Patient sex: F
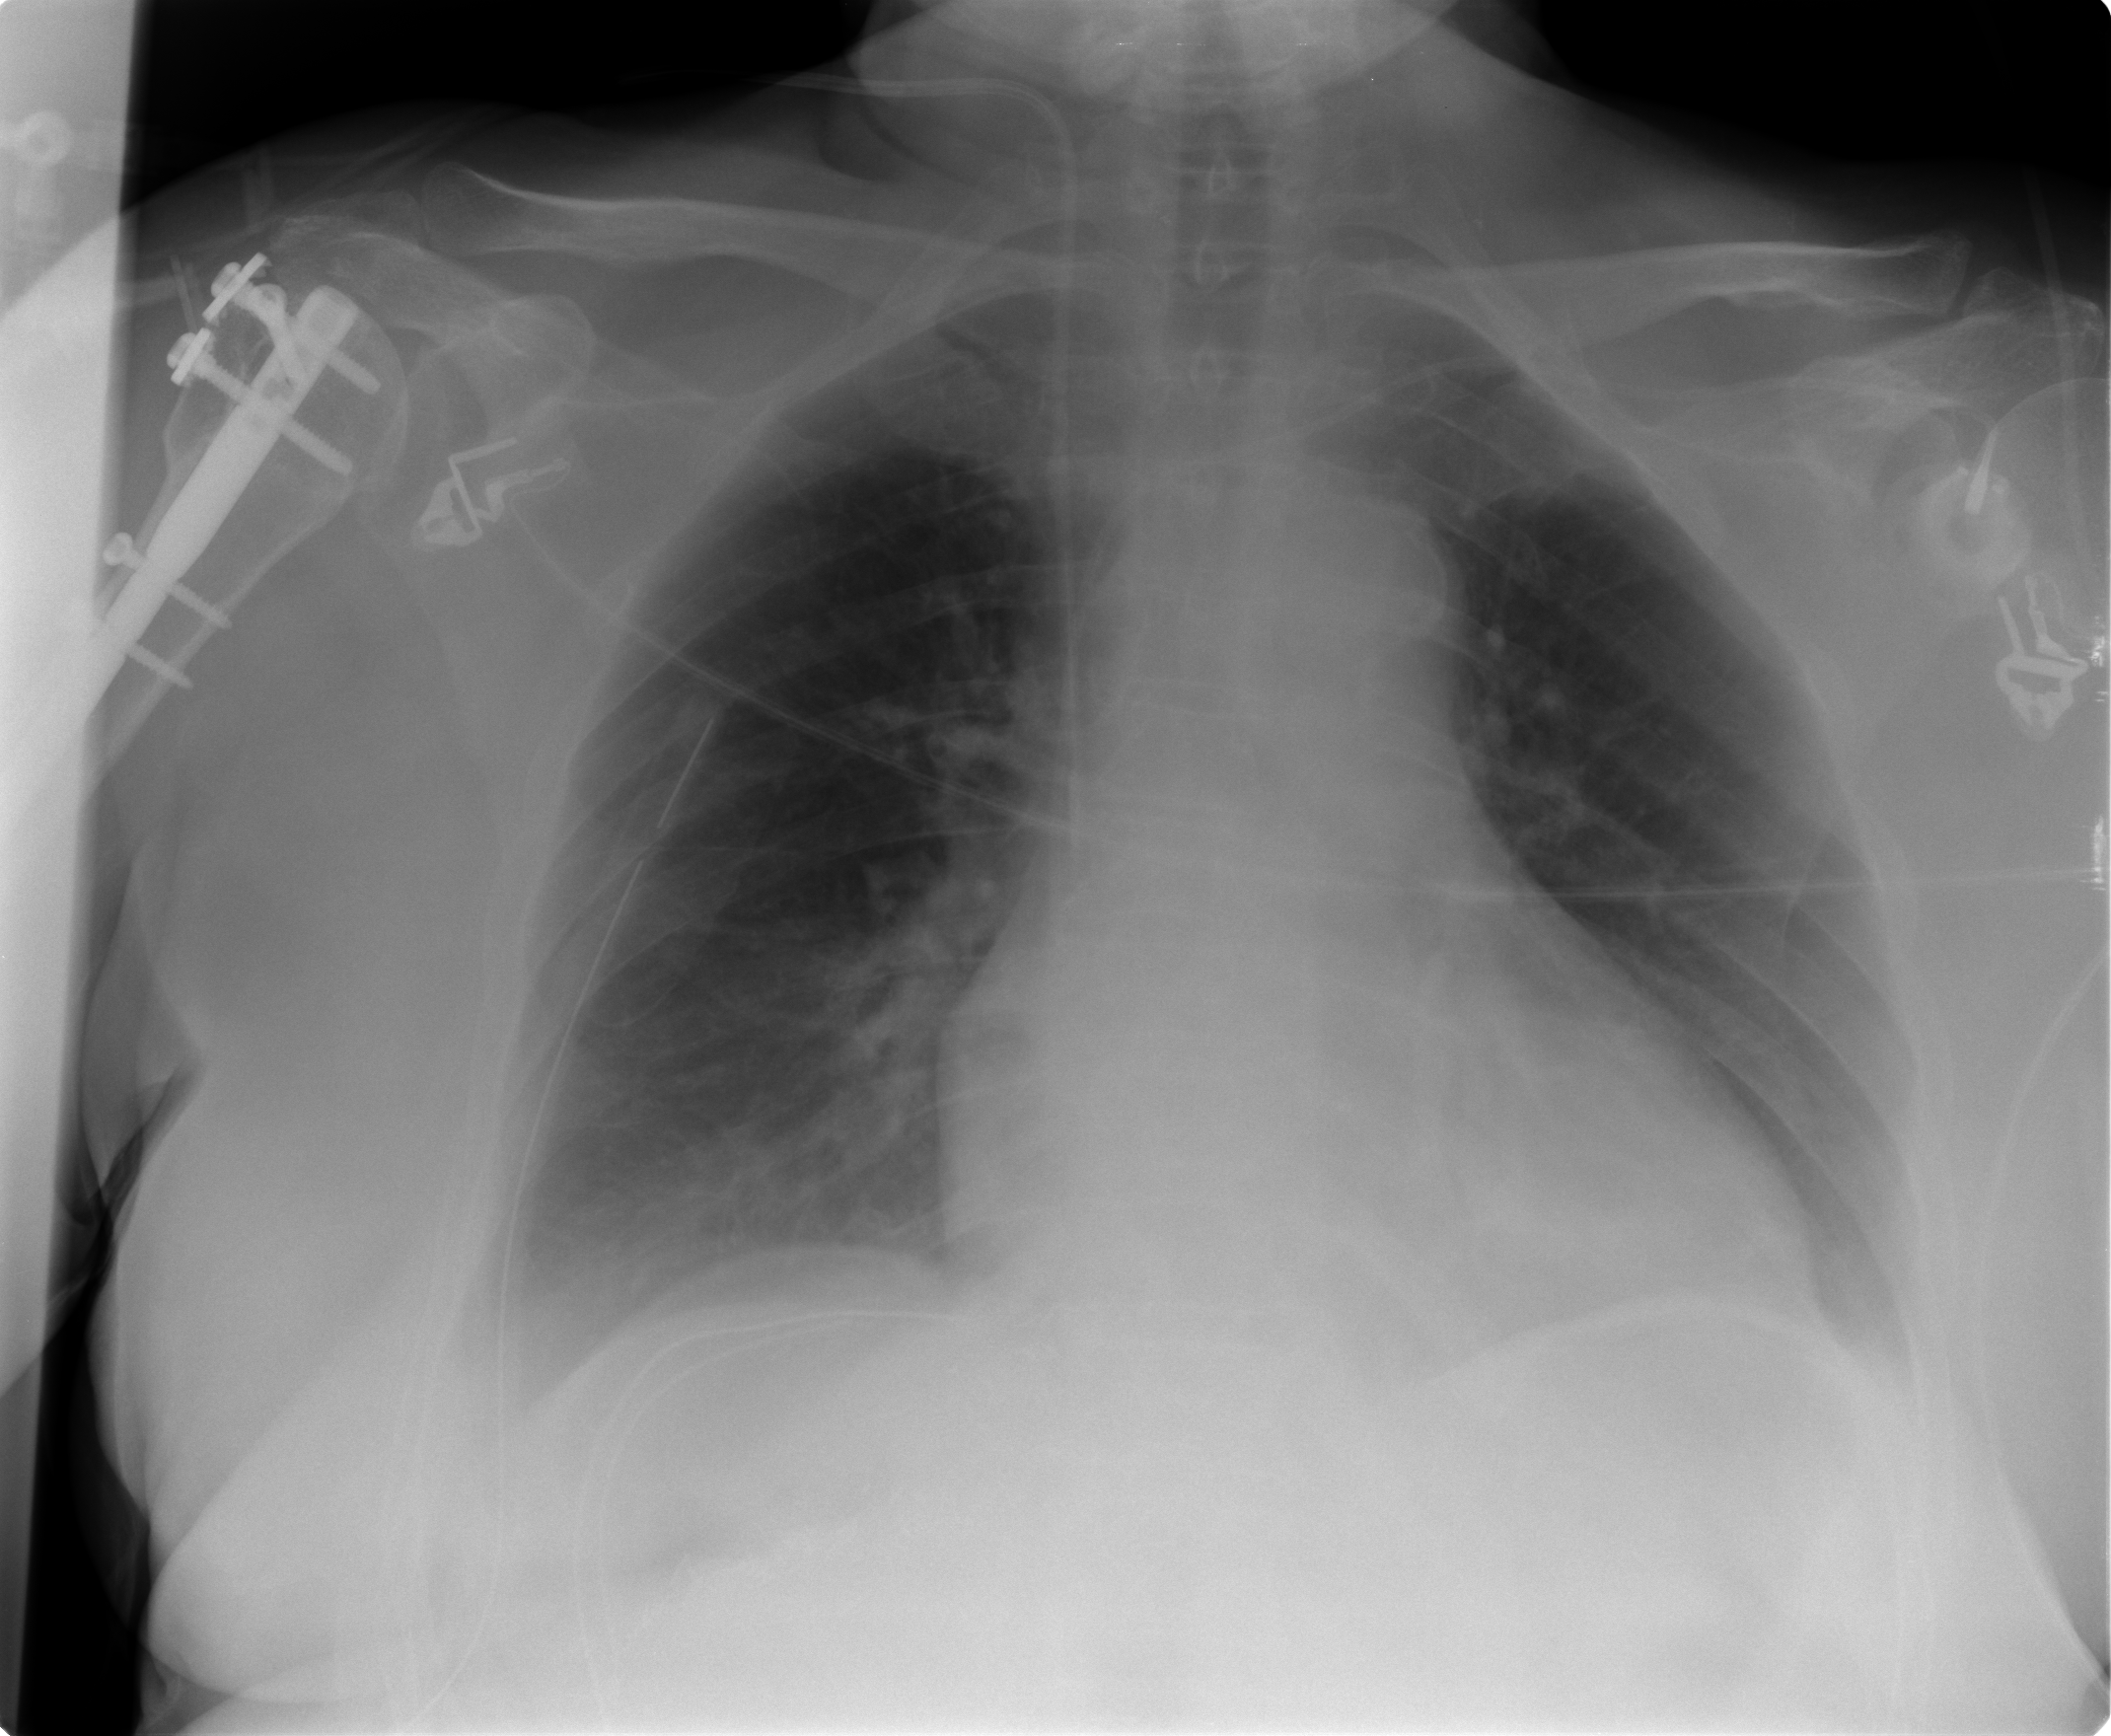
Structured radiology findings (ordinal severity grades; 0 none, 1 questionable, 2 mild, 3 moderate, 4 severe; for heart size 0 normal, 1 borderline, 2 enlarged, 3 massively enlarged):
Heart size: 2
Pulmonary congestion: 1
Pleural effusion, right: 1
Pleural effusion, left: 1
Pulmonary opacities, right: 0
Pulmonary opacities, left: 0
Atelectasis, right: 2
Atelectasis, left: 0